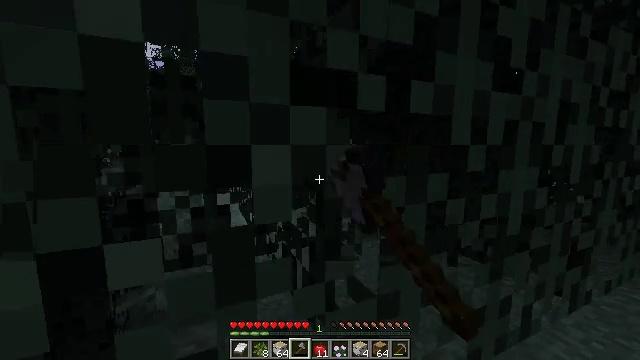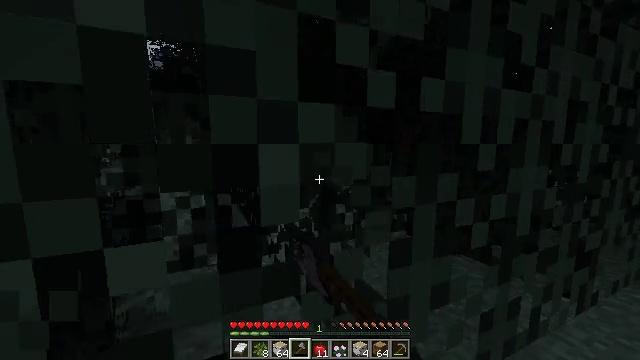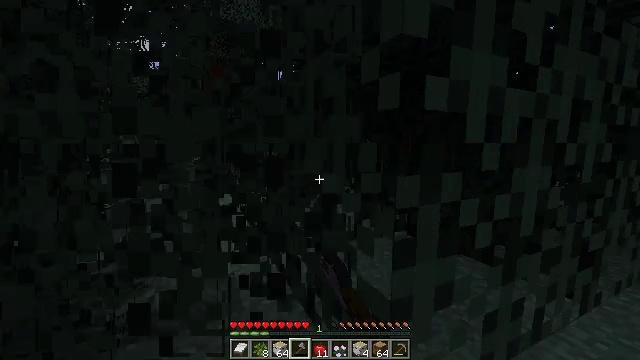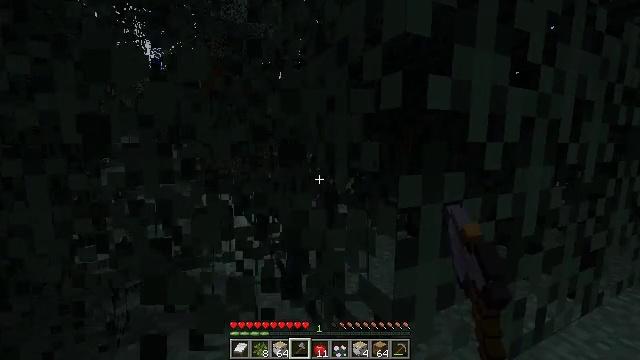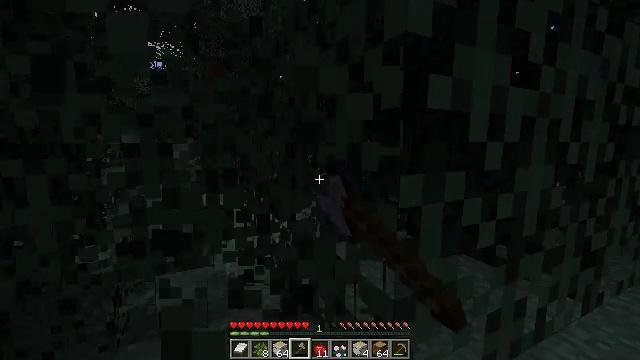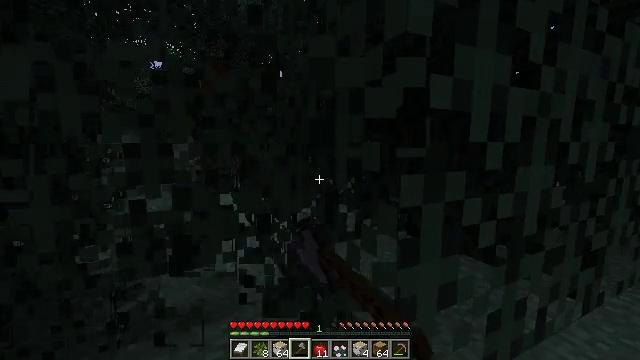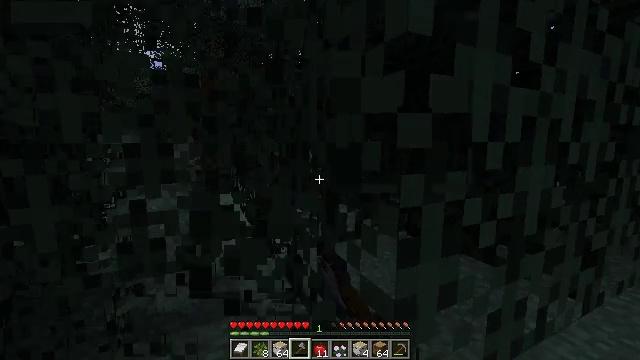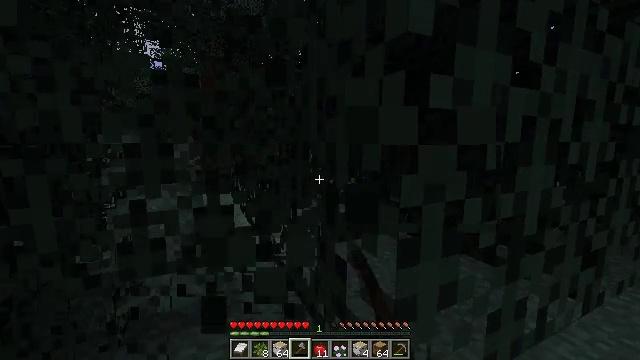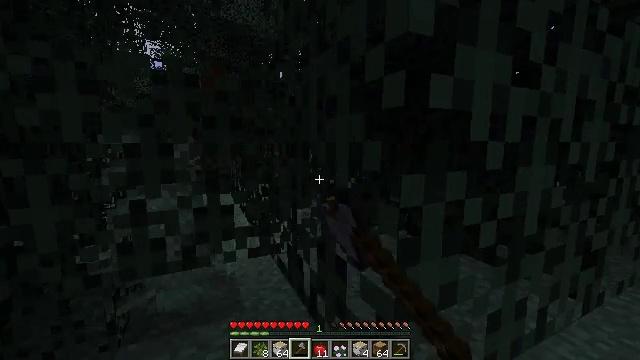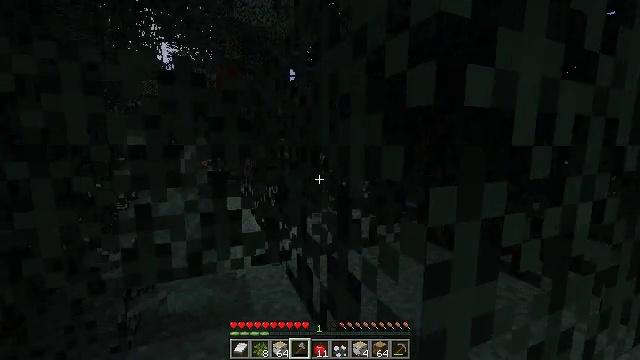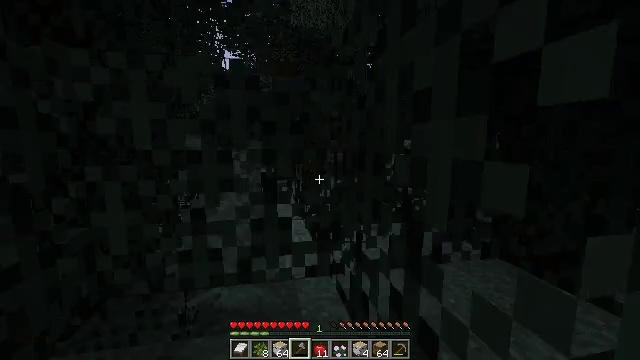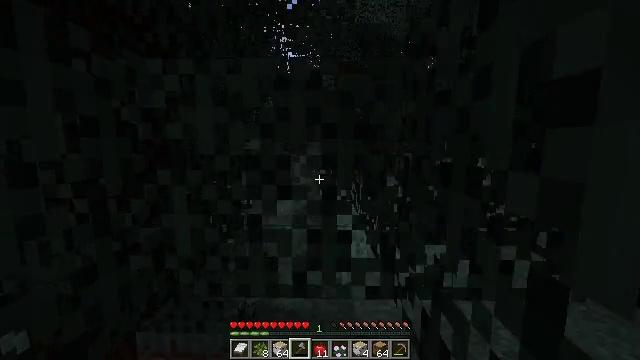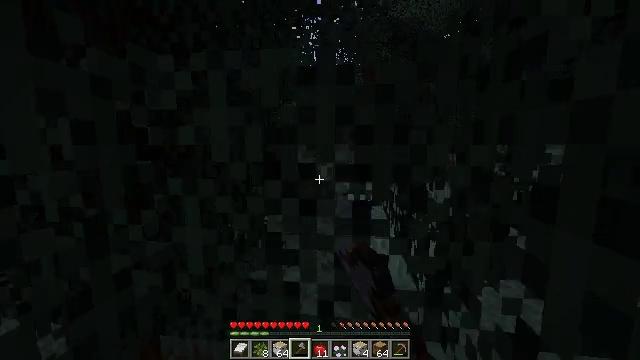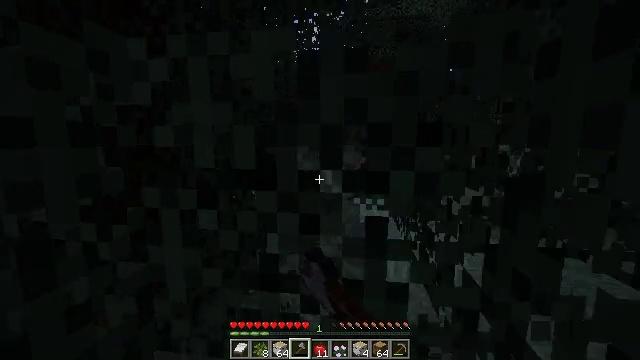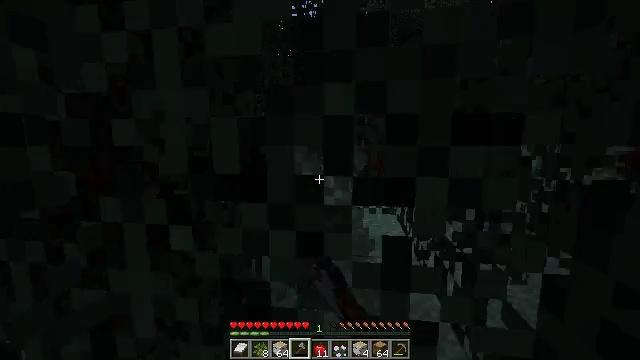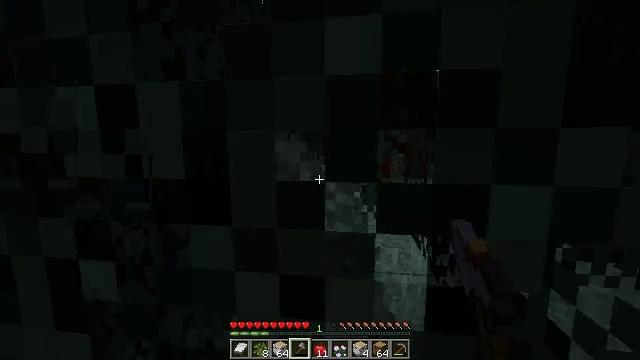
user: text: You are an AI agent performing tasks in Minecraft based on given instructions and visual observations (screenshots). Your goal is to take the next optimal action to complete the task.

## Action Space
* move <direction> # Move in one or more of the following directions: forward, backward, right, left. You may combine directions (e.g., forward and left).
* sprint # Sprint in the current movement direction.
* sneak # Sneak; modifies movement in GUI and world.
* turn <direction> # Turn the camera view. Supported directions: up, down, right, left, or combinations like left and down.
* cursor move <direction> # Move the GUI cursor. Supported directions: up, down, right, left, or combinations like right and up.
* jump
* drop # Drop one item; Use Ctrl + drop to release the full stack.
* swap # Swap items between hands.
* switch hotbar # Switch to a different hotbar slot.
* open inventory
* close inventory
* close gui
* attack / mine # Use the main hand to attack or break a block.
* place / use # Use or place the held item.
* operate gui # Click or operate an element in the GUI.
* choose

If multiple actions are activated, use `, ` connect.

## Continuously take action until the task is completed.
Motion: motion action
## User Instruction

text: Gather spruce leaves to collect foliage.
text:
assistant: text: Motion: attack / mine
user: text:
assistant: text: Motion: attack / mine
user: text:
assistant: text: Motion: attack / mine
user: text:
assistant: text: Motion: attack / mine
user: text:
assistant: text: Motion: attack / mine
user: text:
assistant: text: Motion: attack / mine
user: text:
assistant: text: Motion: attack / mine
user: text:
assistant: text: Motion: attack / mine
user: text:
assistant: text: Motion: move forward, turn left, attack / mine
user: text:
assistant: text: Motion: move forward, turn left, attack / mine
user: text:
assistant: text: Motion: move forward, turn left, attack / mine
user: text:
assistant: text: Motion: move forward, turn left, attack / mine
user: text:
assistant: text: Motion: move forward, attack / mine
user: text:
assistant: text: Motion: move forward, attack / mine
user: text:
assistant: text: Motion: attack / mine
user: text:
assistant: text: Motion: attack / mine
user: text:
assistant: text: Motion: attack / mine
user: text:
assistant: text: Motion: attack / mine
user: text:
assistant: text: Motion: attack / mine
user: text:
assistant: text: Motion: attack / mine
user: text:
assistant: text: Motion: attack / mine